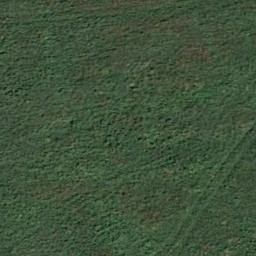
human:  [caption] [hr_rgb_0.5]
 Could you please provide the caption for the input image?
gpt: The meadow is dense but uneven .

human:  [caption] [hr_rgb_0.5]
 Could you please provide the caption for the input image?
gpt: This meadow has dense grasses and some trails are also on the meadow .

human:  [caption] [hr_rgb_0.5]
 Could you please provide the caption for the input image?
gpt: There are four yellow lines on the grass .

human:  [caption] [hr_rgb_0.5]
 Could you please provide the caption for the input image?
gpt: A large lush green meadow covered with green grass .

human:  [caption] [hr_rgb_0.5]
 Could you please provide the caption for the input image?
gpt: A dense meadow with many green grass .